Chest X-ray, PA view. Patient: 51 years old, sex M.
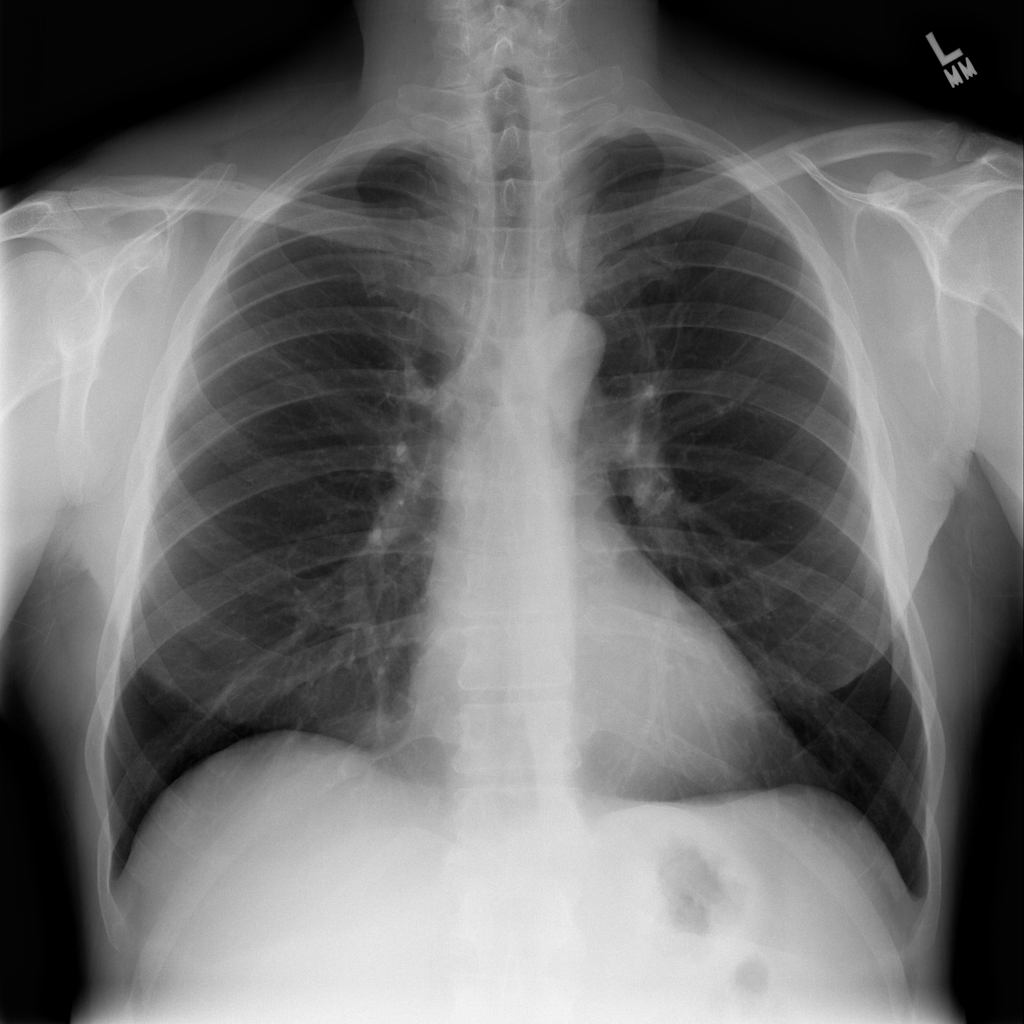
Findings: No Finding